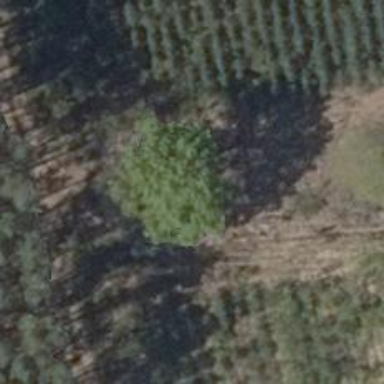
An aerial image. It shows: Single tag "natural: tree."